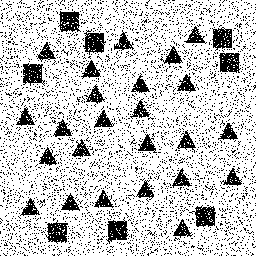
Squares: 8
Triangles: 24
Stars: 0
Total shapes: 32